Question: i want to fetch bank name, branch, city and district from a json array

here is my results.json file
'''
{
"ifsc": [{
"ifsc": "PUNB0000100",
"bank": "PUNJAB NATIONAL BANK",
"city": "ABOHAR",
"branch": "ABOHAR MAIN",
"district": "FEROZEPUR "
}]
}
'''
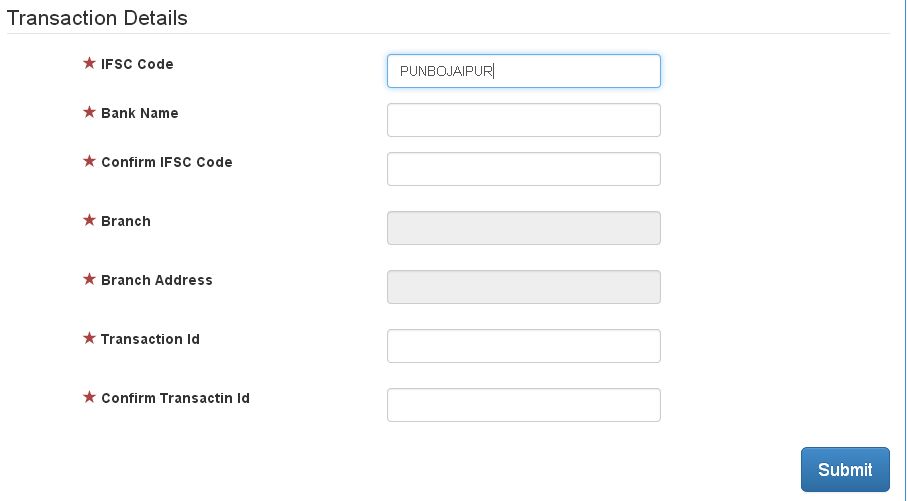
Answer: Here is my results.json file
'''
{
"PUNB0000100": {
"bank": "PUNJAB NATIONAL BANK",
"city": "ABOHAR",
"branch": "ABOHAR MAIN",
"district": "FEROZEPUR "
},
"PUNB0000200": {
"bank": "PUNJAB NATIONAL BANK",
"city": "SIROHI",
"branch": "ABU ROAD",
"district": "SIROHI"
}
}
'''
here is my javascript code
'''
<script type="text/javascript">
$("document").ready(function(){
$(function () {
$.getJSON('results.json')
.done(function (data) {
var ents={list:data};
$("#ifsc2").blur(function(){
var ifsc1 = $('#ifsc1').val();
//console.log(ents.list[ifsc2].city);
$('#branch_name').val(ents.list[ifsc2].branch)
$('#branch_address').val(ents.list[ifsc2].district)
});
});
}); //end of $(function)
});//end of ready
</script>
'''